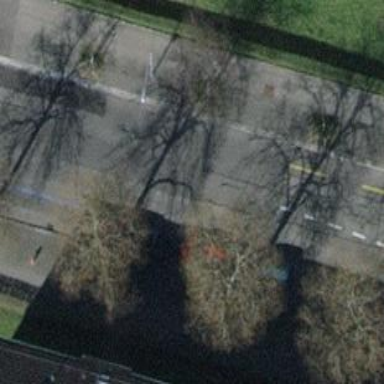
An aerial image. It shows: Parking lane area.